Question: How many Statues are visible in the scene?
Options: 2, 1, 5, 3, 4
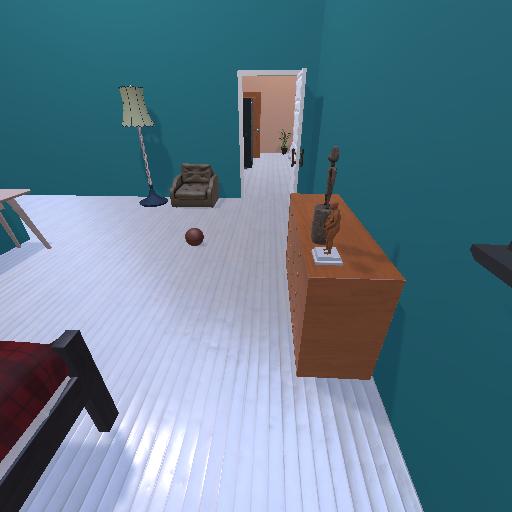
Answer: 2